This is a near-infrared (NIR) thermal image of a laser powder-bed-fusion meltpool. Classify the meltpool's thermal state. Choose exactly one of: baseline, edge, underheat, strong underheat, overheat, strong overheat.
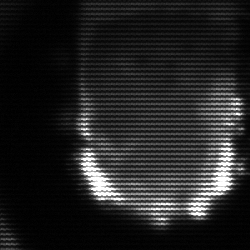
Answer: baseline